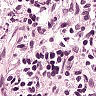
Metastatic tissue present: no